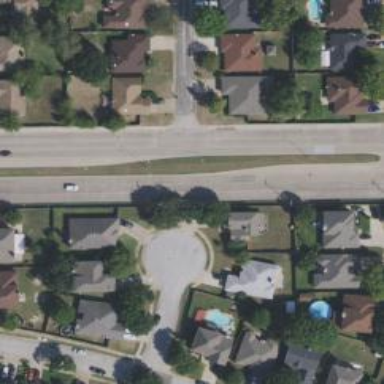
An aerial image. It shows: Secondary road.